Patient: sex M, age 19
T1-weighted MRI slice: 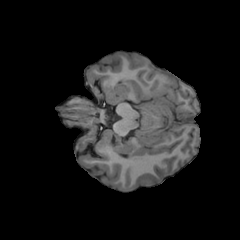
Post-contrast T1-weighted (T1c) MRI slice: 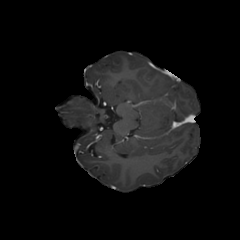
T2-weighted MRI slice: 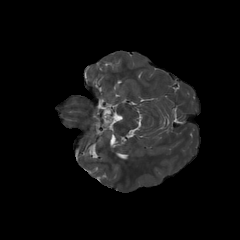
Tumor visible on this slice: no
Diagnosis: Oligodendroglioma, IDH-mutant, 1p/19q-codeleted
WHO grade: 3